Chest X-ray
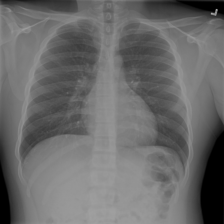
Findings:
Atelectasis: negative
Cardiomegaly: negative
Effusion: negative
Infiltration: negative
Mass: negative
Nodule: negative
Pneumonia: negative
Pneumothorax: negative
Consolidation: negative
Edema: negative
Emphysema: negative
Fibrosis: negative
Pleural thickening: negative
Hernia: negative